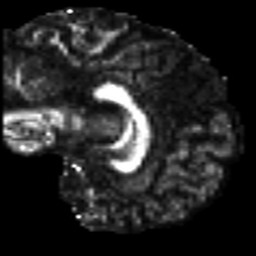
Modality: FA
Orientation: sagittal
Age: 32
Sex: male
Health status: ill
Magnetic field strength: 3 T
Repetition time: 9 s
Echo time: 0.093 s